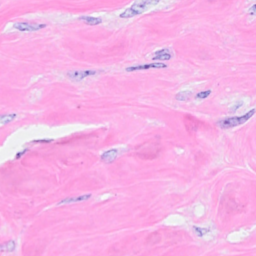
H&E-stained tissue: Breast